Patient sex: M
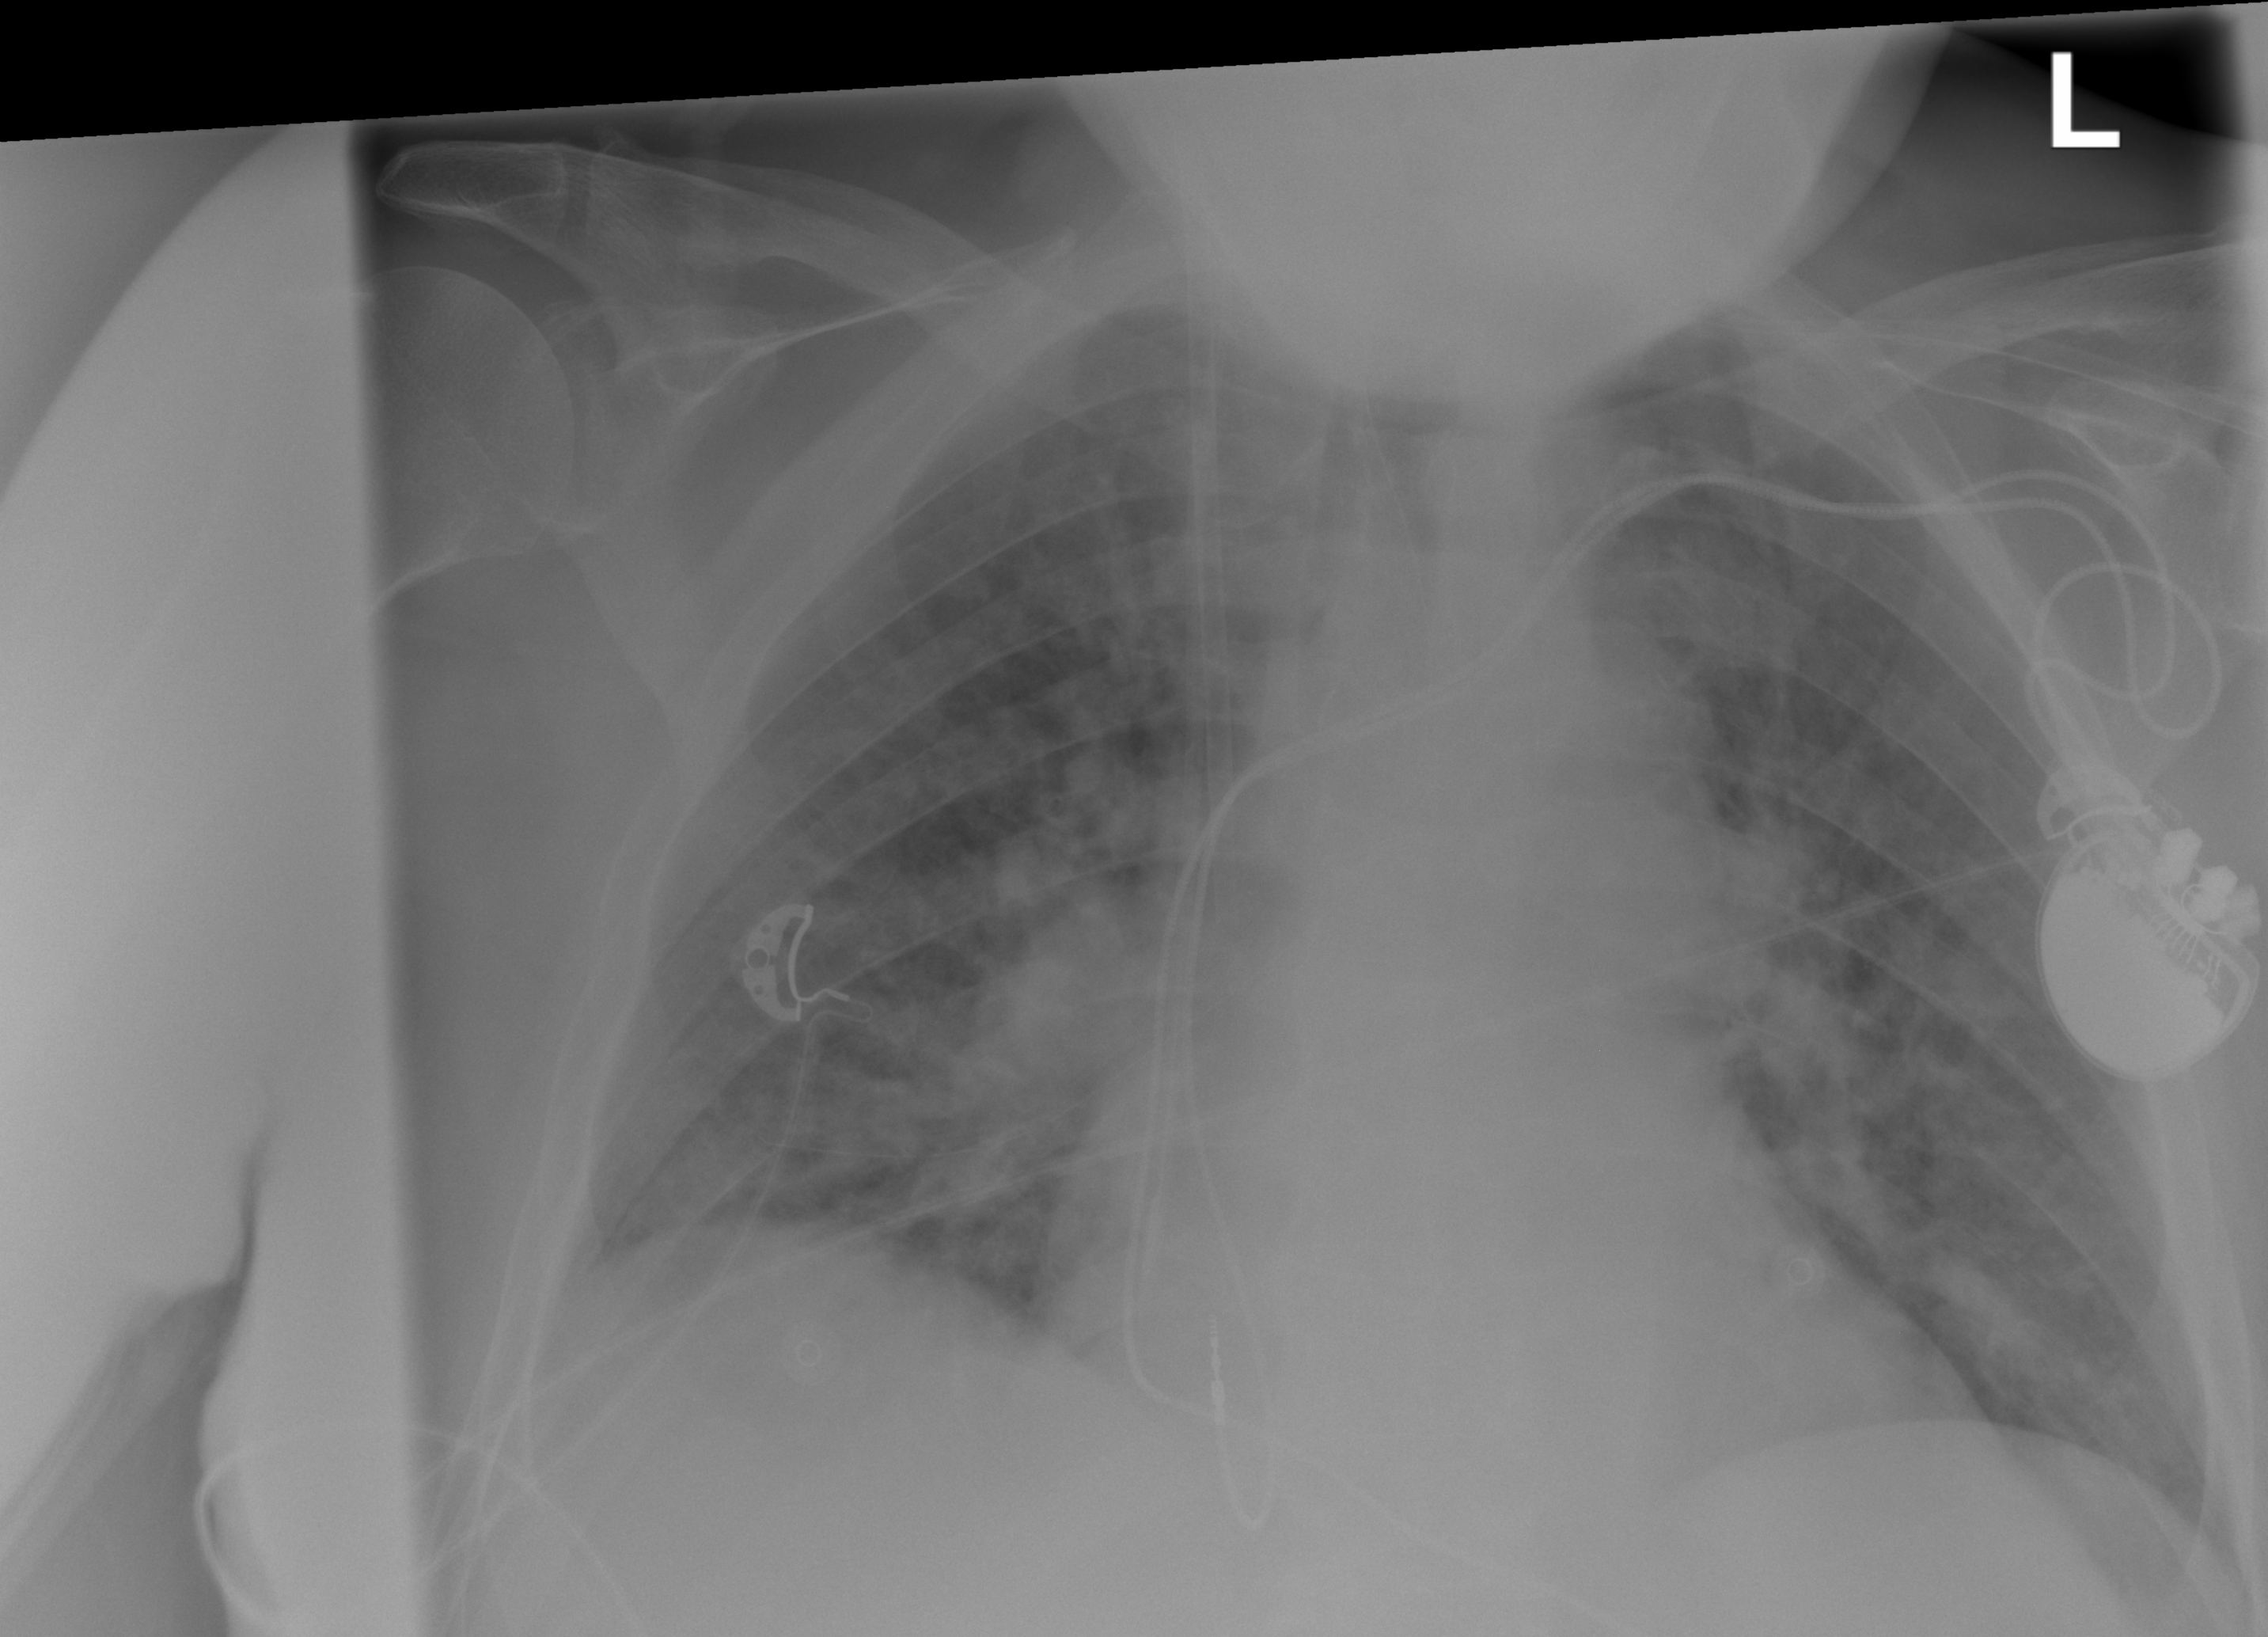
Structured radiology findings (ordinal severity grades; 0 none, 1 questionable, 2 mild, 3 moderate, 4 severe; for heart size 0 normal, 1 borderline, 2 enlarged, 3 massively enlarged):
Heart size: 0
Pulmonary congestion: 0
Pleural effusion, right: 0
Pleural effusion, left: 0
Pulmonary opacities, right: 1
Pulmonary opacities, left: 0
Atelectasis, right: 0
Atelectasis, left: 0